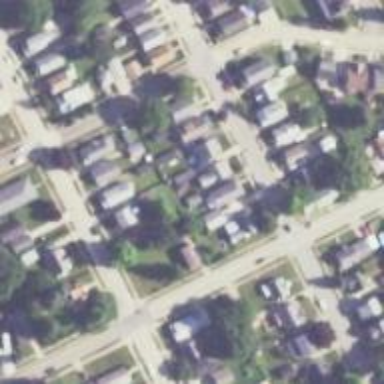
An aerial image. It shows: Neighborhood.